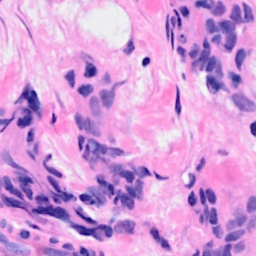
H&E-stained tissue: Breast